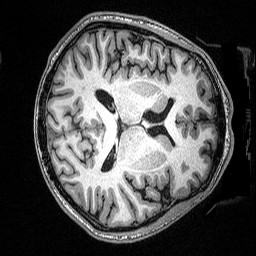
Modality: T1w
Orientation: axial
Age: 28
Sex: male
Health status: healthy
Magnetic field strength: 3 T
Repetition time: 2.53 s
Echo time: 0.00331 s